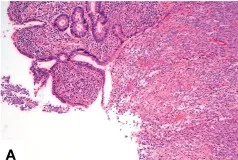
Histological findings of GNET. Low power view shows a sheet like pattern with ulceration on the surface [(A), X100.
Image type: pathology (h&e)